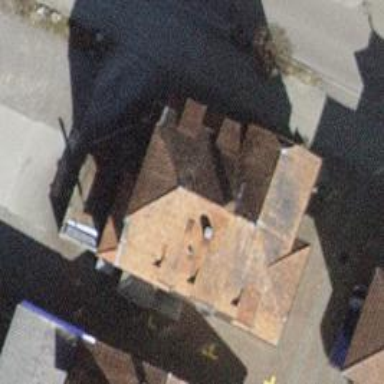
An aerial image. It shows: Restaurant.